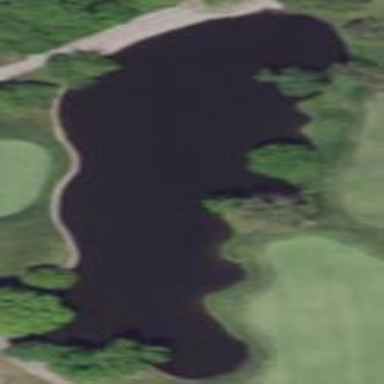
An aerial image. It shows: Water hazard on golf course. The hazard is natural water feature.